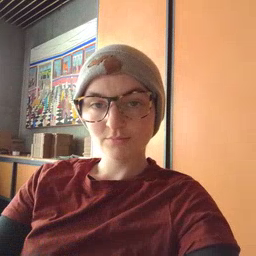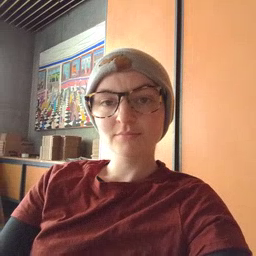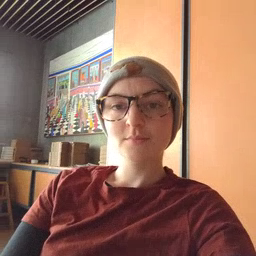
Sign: snow